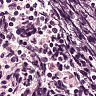
Metastatic tissue present: no